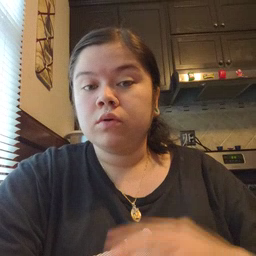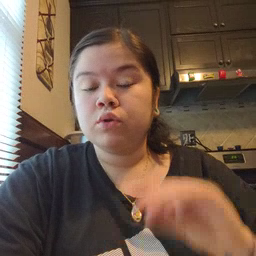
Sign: cloud